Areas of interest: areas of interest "Hotel"
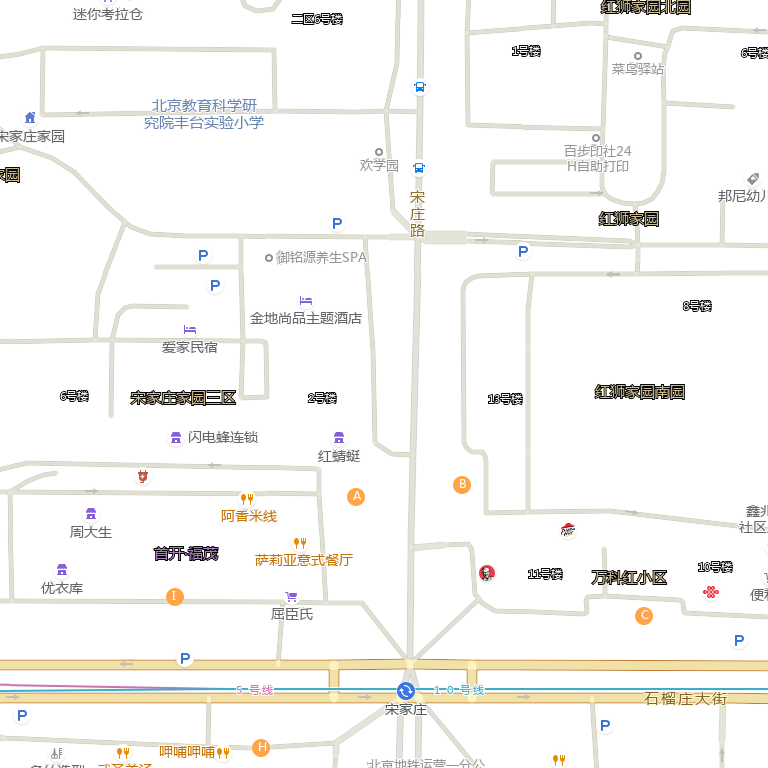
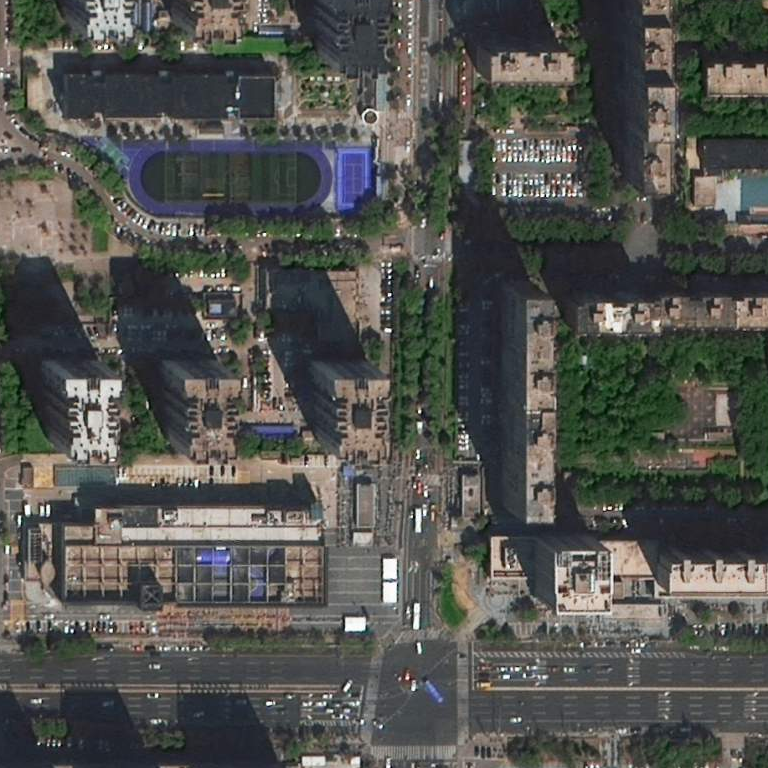